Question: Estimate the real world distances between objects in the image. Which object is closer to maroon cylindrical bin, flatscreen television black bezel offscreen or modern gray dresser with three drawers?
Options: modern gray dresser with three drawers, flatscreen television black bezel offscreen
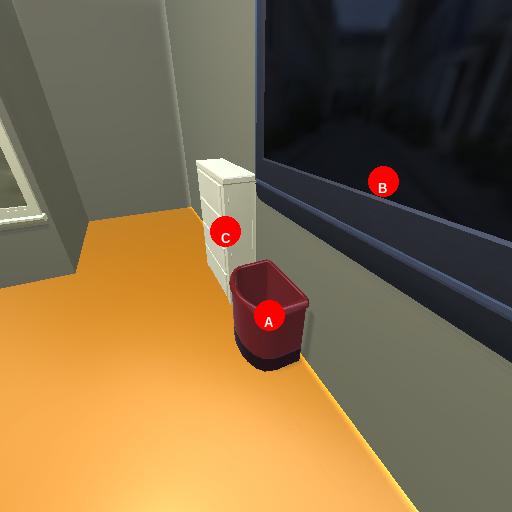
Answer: modern gray dresser with three drawers